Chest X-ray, PA view. Patient: 52 years old, sex F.
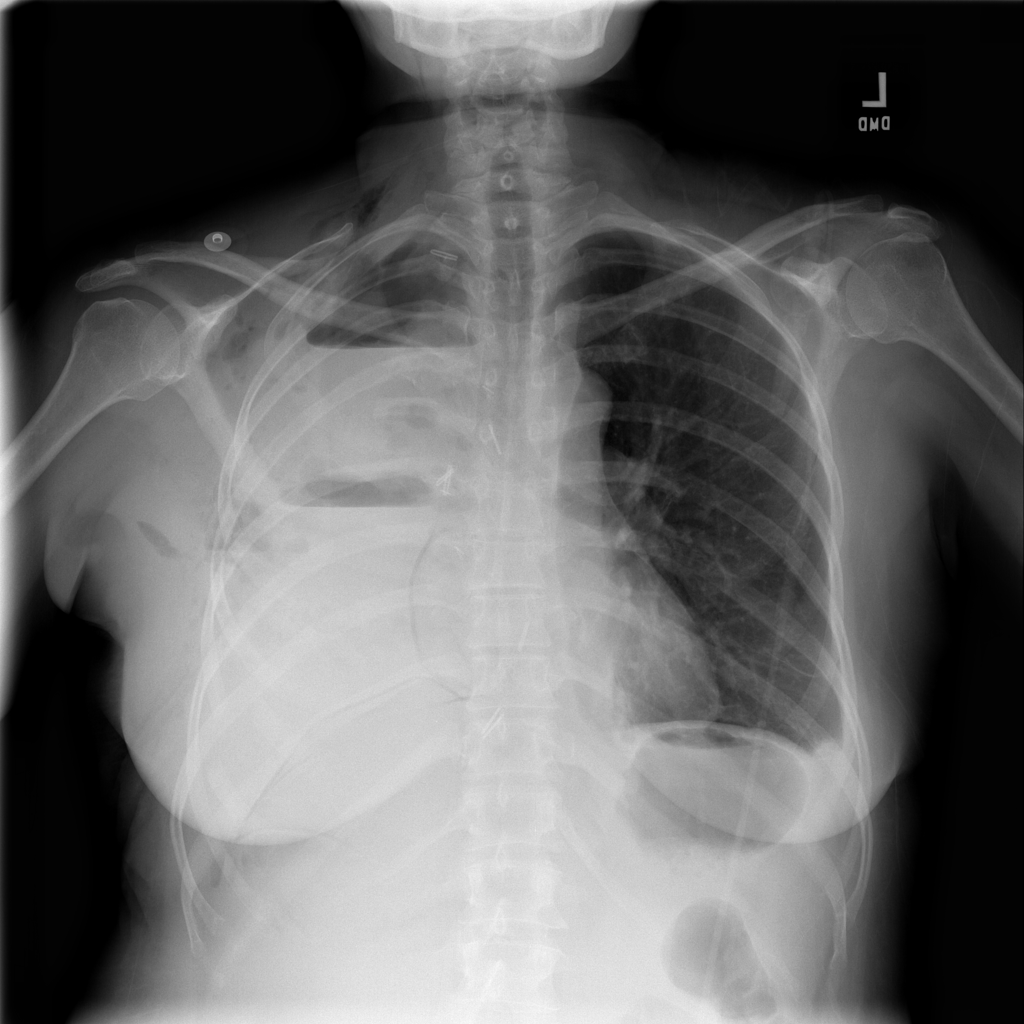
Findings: No Finding